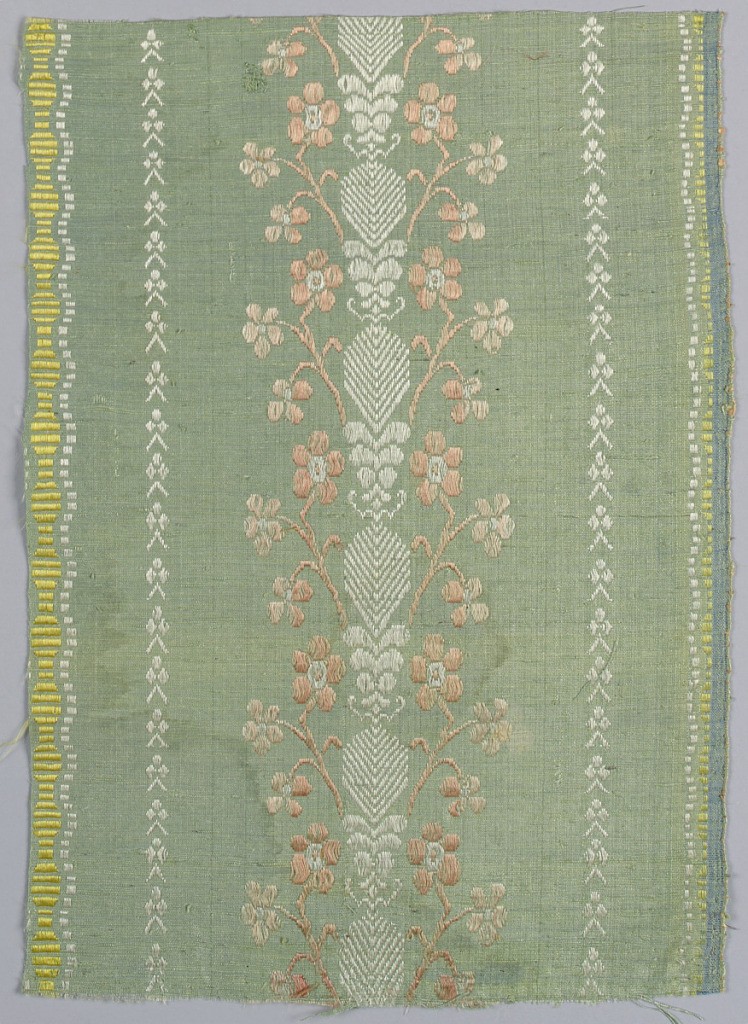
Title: Fragment
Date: late 18th century
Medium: silk Technique: plain compound weave
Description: Light green ground with supplementary silk warps in pink, rose, white, and yellow forming pattern of vertical stripes and floral forms.